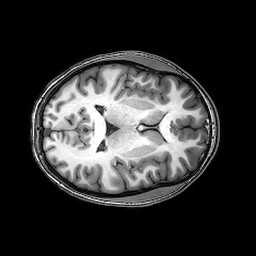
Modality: T1w
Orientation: axial
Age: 20
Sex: female
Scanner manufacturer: philips
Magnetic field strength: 3 T
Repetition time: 0.008153 s
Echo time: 0.00374 s